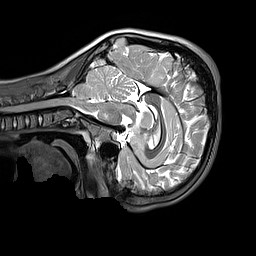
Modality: T2w
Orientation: sagittal
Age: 11
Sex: male
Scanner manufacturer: siemens
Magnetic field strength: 3 T
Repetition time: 3.2 s
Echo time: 0.408 s